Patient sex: M
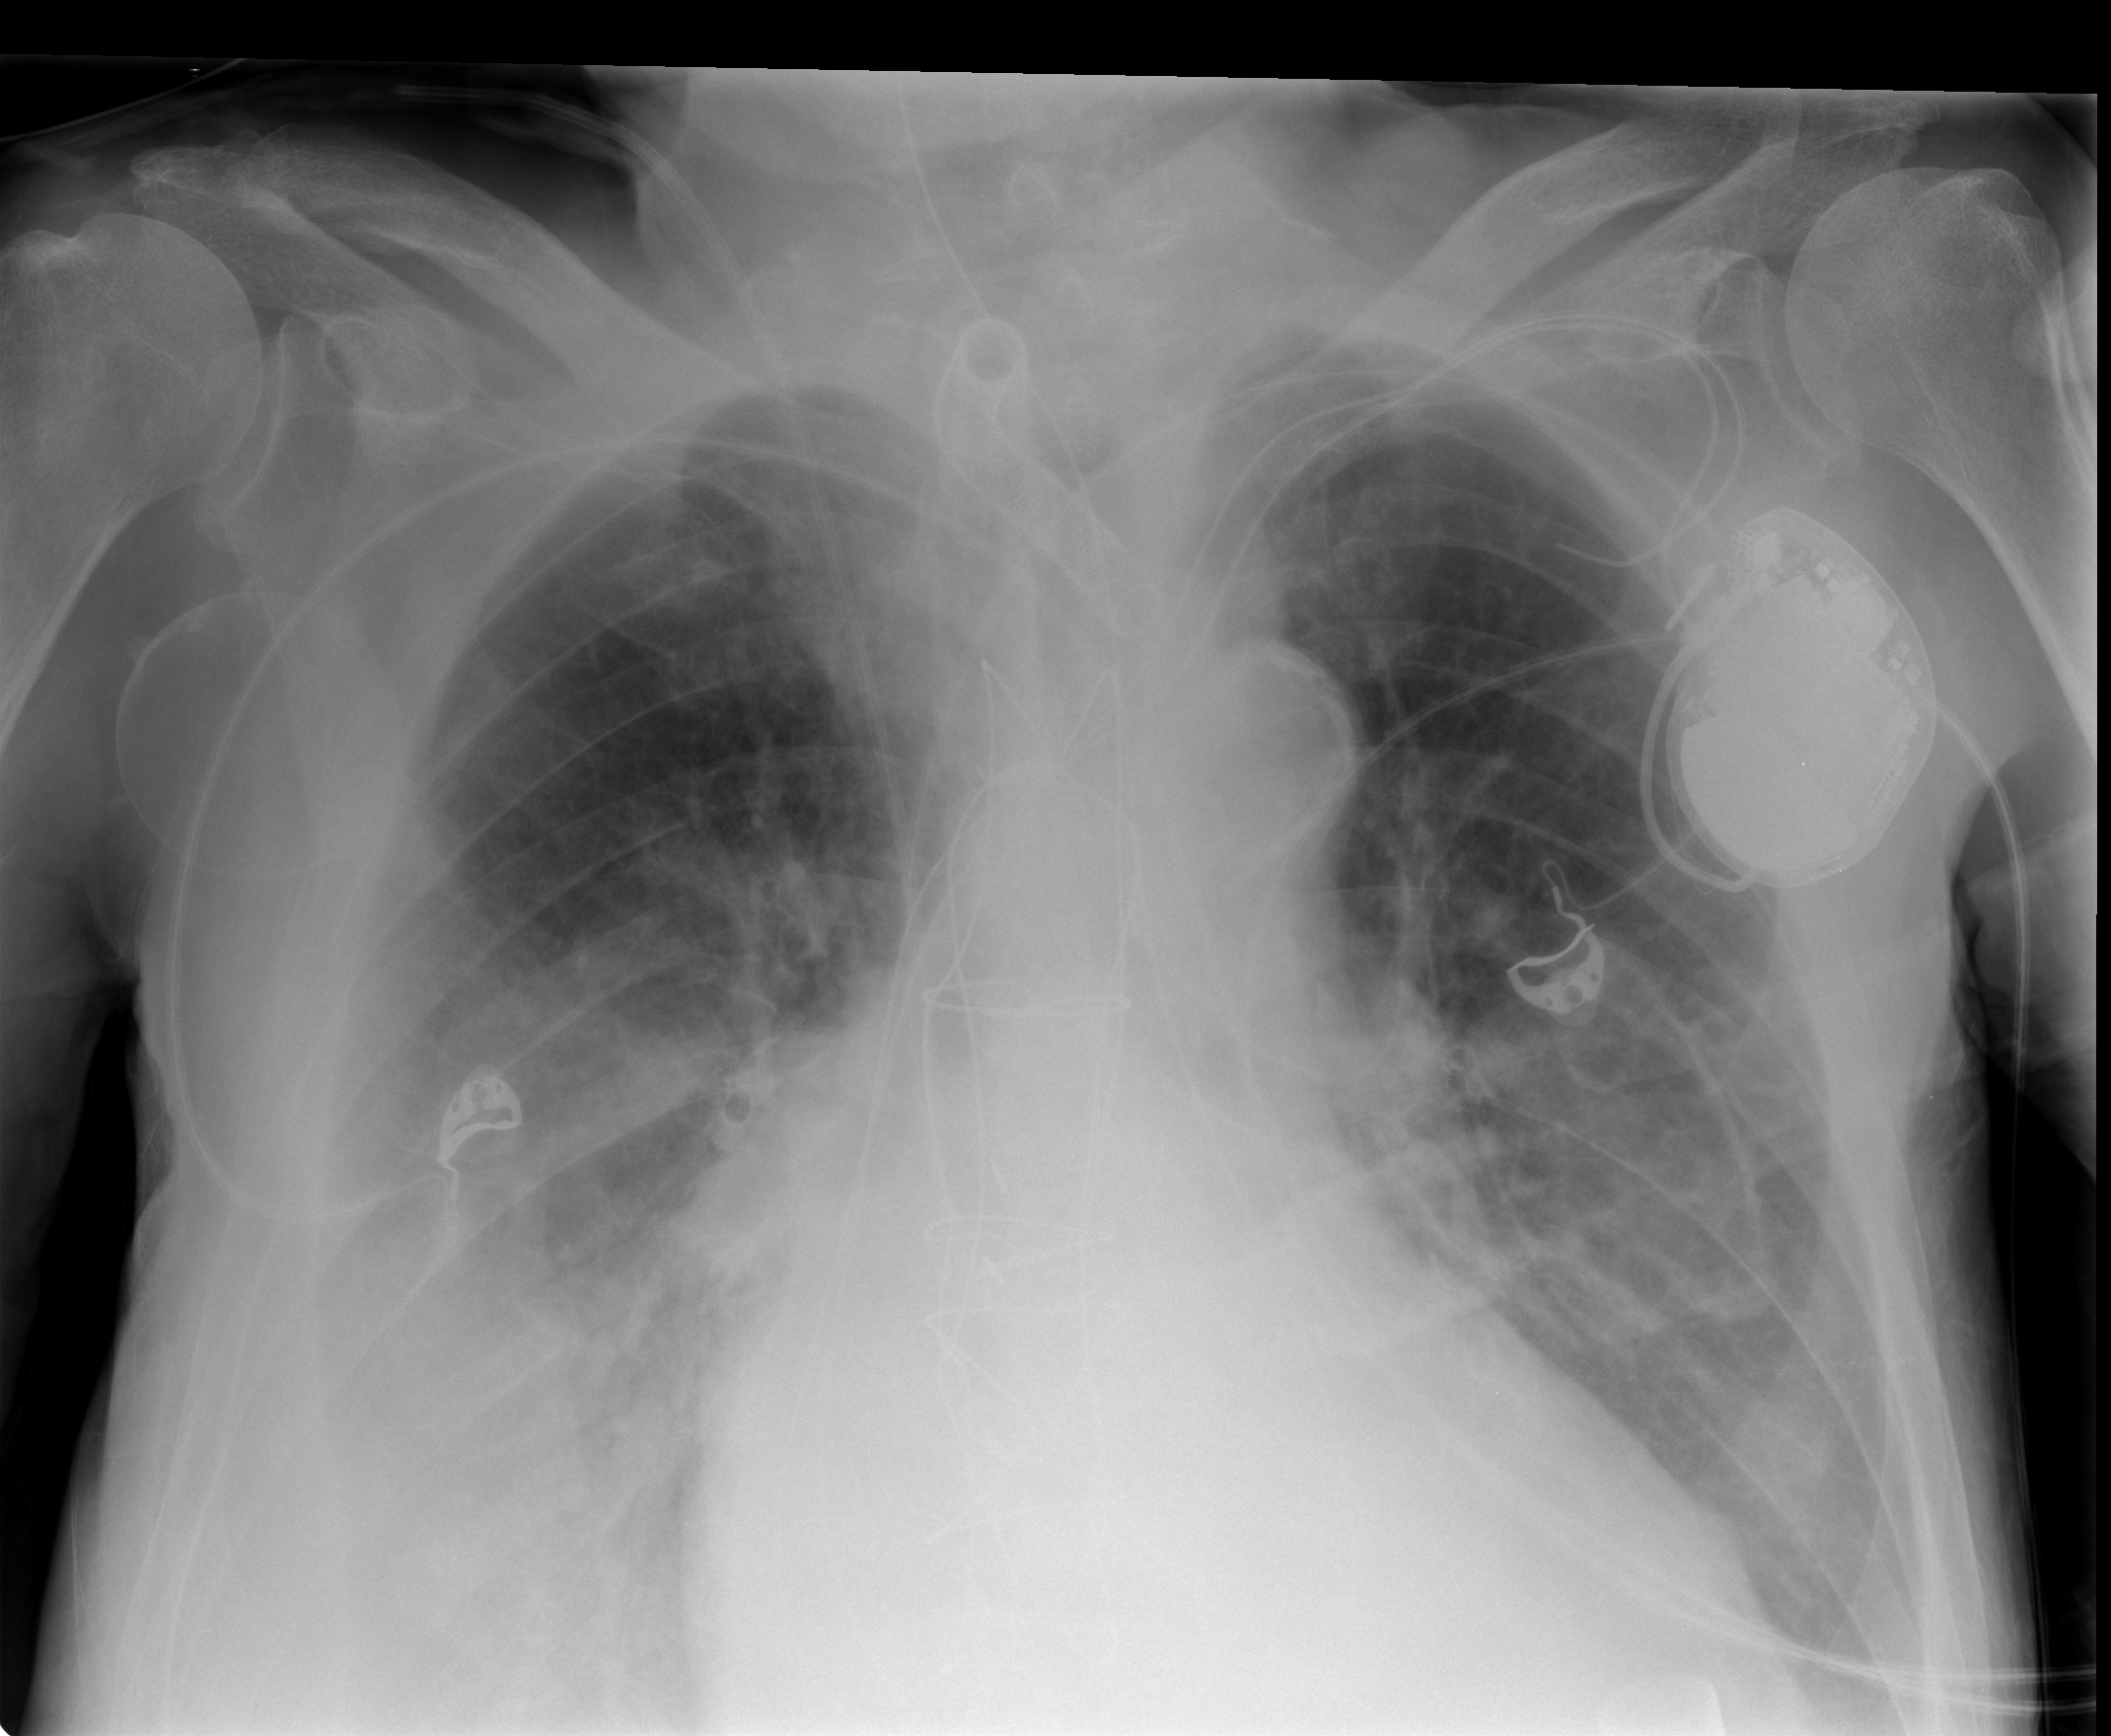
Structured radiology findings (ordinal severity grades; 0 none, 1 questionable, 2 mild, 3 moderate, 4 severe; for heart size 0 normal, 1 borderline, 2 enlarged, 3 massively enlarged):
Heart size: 2
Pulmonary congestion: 0
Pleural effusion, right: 3
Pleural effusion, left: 2
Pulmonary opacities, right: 0
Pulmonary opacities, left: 0
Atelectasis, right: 3
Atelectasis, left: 2